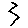
Label: zigzag